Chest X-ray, AP view. Patient: 56 years old, sex F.
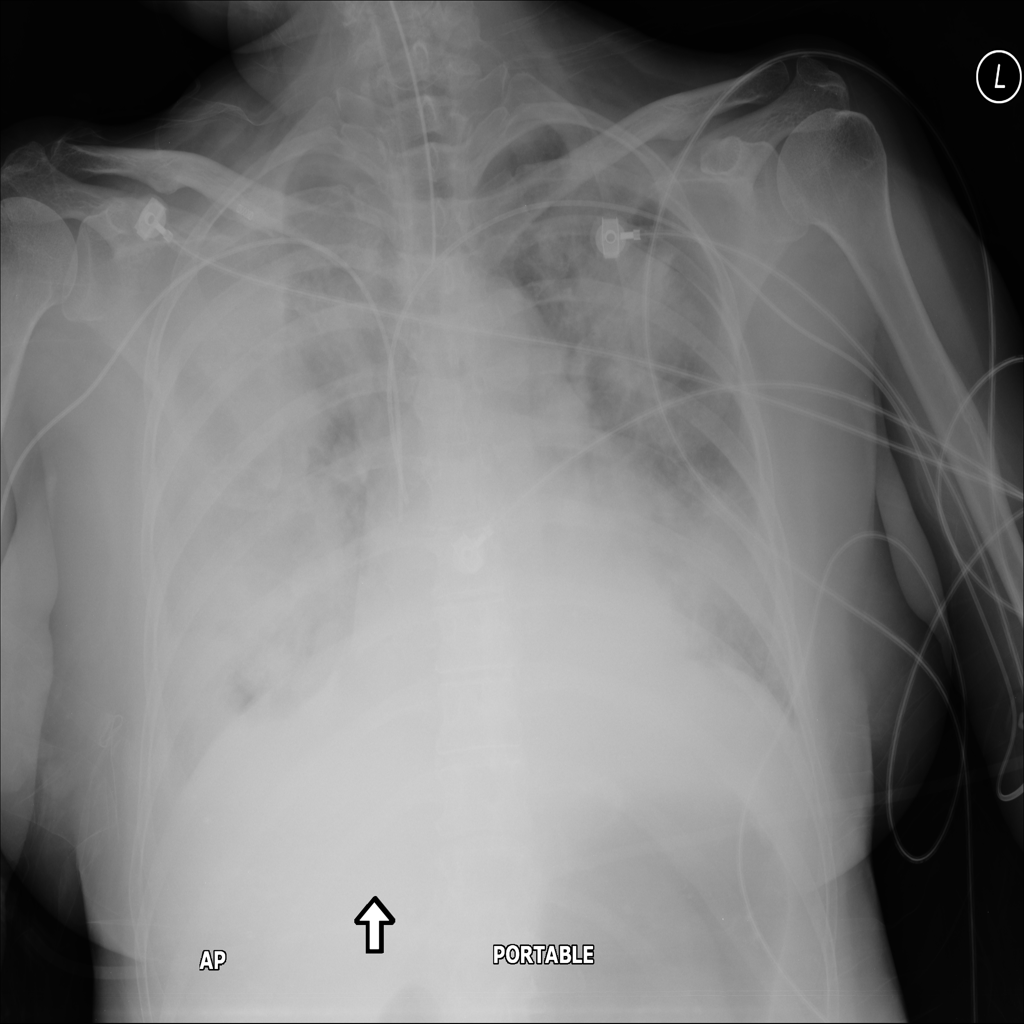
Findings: No Finding